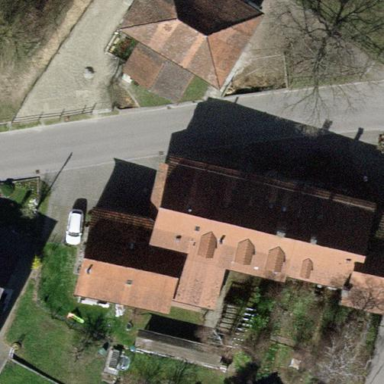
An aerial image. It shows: Terrace-style building with gabled roof.